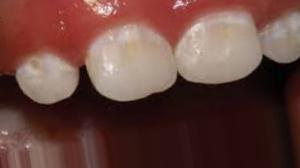
Condition: Caries